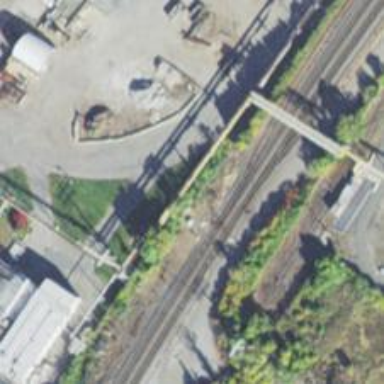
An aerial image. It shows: Two railway tracks with rails.